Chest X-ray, AP view. Patient: 52 years old, sex M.
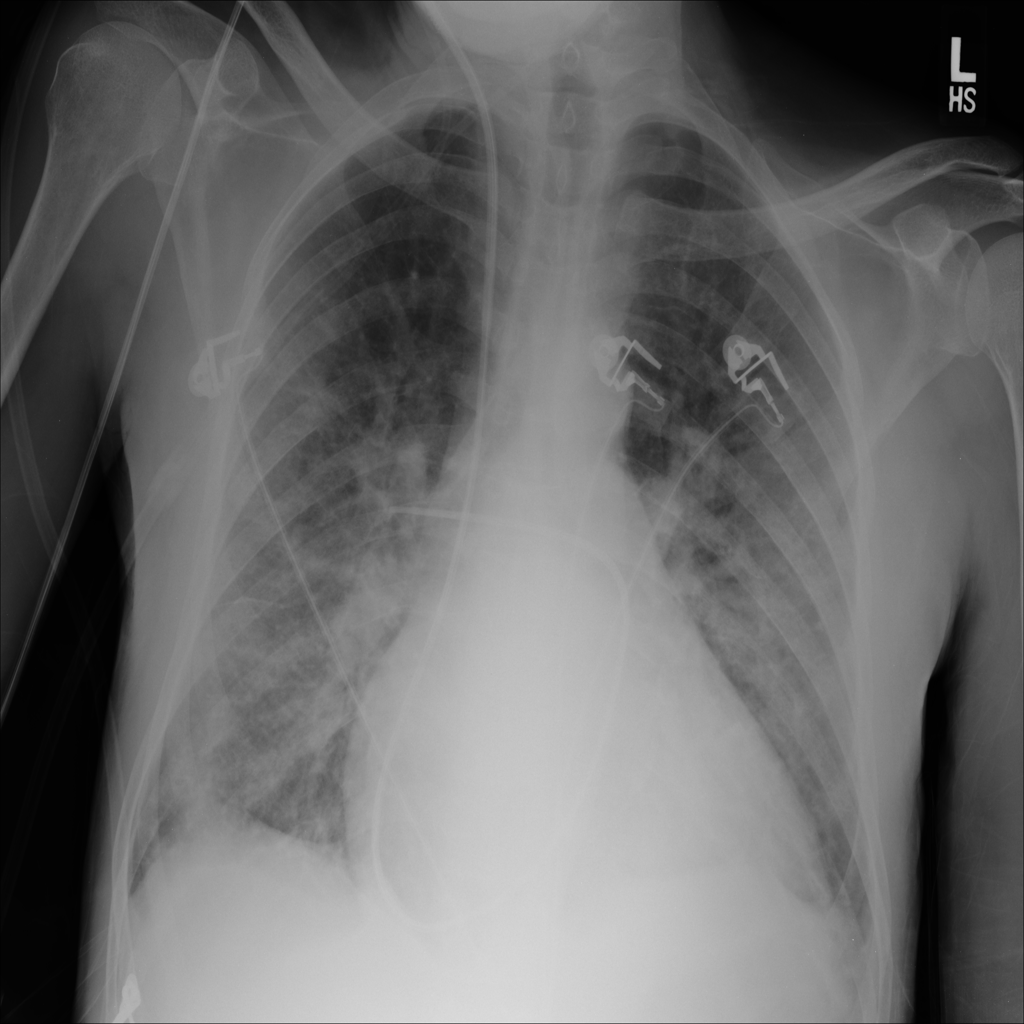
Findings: No Finding